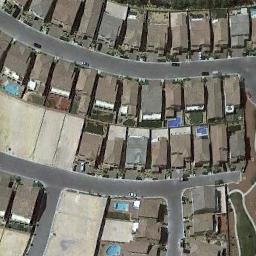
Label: dense_residential